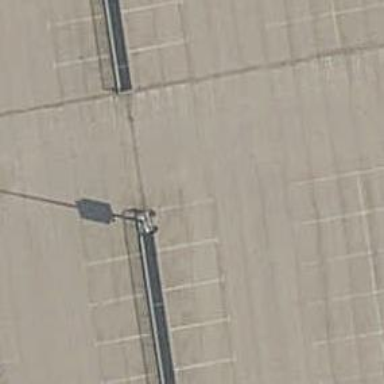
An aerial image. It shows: Parking aisle designated as service road.